Aerial crown-view tile of a tropical tree (Barro Colorado Island, Panama), acquired 20250217:
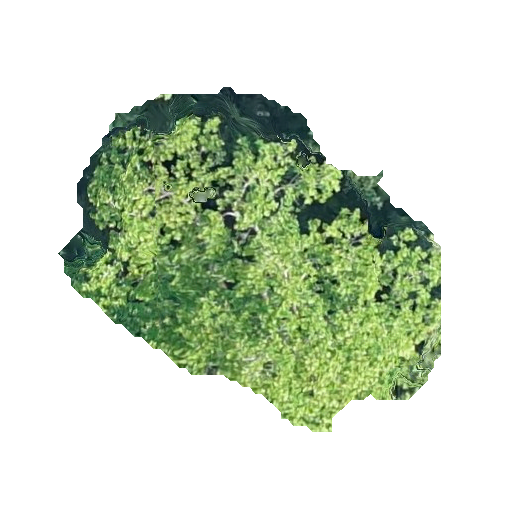
Species: Anacardium excelsum
GBIF accepted scientific name: Anacardium excelsum
Crown area: 127.522 m²